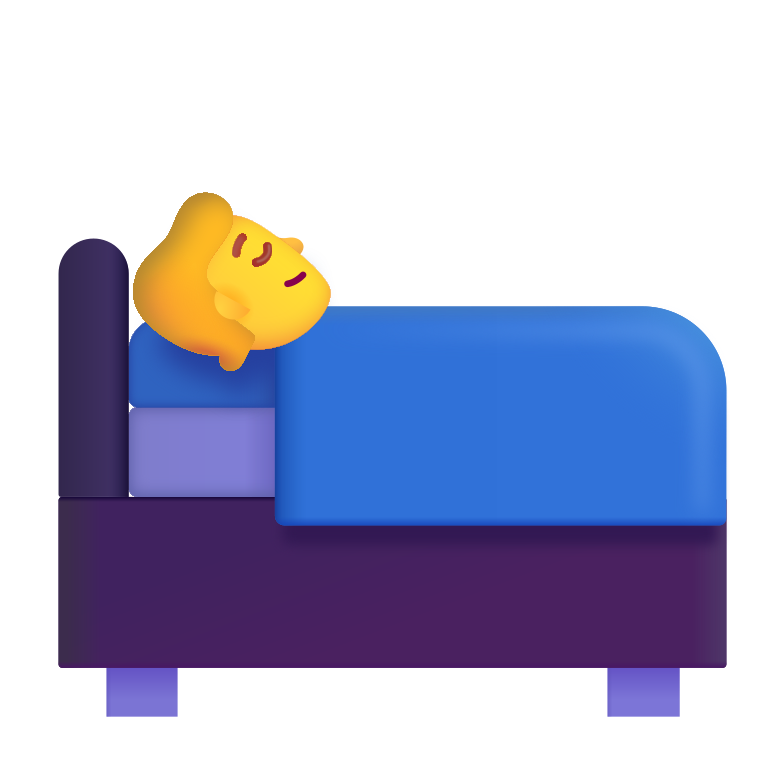
person in bed color default